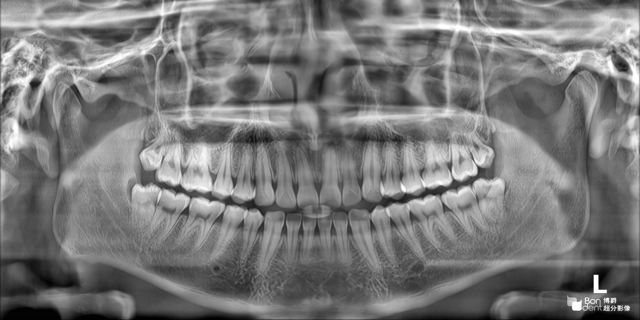
adult